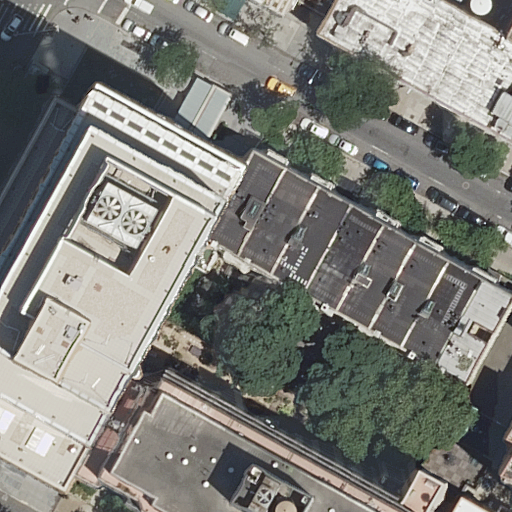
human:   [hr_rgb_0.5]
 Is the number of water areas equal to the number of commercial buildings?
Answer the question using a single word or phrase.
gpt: yes

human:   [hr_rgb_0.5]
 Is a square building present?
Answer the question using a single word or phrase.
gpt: no

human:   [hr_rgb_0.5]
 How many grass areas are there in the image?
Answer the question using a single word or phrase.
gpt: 0

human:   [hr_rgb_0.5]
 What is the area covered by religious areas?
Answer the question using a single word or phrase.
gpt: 0m2

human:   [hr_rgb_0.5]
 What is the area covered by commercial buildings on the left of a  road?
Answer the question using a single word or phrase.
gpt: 0m2

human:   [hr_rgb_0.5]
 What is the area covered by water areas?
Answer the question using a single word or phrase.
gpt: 0m2

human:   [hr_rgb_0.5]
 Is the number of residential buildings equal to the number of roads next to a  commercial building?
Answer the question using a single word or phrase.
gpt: no

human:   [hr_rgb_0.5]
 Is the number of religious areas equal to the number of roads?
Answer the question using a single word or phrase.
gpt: no

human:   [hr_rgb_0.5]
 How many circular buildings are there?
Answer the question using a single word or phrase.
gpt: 0

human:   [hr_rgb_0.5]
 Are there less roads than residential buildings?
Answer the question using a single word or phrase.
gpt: yes

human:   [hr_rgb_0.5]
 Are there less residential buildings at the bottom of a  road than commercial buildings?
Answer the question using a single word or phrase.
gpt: no

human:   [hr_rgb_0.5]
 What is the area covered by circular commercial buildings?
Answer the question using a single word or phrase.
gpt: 0m2

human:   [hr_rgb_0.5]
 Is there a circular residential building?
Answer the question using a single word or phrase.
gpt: no

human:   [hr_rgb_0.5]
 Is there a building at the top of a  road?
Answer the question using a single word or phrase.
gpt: yes

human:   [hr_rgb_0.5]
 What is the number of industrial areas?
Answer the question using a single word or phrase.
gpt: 0

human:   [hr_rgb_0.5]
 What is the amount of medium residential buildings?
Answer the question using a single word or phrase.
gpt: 7

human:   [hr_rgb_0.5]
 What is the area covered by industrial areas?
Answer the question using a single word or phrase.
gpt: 0m2

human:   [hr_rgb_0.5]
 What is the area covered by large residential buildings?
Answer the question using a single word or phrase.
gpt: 8662m2

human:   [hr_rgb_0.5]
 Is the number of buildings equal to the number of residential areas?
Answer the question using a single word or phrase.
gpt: no

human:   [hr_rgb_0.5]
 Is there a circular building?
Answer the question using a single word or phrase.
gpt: no

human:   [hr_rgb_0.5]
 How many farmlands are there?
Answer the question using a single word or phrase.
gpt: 0

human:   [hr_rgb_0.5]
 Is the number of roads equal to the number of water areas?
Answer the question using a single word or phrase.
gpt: no

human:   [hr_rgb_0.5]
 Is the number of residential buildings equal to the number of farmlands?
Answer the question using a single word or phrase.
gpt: no

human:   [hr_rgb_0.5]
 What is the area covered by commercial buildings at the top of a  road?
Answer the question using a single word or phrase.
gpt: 0m2

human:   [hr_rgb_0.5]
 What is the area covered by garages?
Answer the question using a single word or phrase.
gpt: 0m2

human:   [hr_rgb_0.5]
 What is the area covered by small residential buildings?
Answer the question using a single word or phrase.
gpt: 15m2

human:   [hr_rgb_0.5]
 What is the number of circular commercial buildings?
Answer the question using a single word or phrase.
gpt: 0

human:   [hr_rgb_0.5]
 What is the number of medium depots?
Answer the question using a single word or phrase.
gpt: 0

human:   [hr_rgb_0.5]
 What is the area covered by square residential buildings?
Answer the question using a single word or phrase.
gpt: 0m2

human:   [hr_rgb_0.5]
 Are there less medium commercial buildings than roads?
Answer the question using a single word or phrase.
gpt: yes

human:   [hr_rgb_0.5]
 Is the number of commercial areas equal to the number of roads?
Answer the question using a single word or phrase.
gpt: no

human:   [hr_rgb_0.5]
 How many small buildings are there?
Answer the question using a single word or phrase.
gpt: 3

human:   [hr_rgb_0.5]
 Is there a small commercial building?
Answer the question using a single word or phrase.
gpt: no

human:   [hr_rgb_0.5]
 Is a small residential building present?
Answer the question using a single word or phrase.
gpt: yes

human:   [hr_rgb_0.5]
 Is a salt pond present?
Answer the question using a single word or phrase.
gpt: no

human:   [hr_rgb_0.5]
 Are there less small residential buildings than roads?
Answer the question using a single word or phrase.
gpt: no